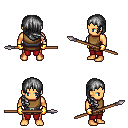
a pixel art fantasy rpg character, male body template, human, tanned skin, leather chest armor, red pants, gray right-swept hairstyle, gold gloves, spear, four views (front, back, left, right), 2x2 character sprite sheet, small pixel art, hard edges, no anti-aliasing